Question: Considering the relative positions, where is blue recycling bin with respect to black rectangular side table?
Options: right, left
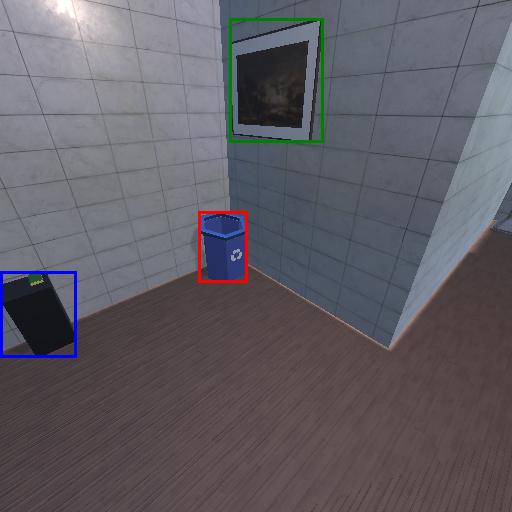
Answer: right